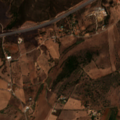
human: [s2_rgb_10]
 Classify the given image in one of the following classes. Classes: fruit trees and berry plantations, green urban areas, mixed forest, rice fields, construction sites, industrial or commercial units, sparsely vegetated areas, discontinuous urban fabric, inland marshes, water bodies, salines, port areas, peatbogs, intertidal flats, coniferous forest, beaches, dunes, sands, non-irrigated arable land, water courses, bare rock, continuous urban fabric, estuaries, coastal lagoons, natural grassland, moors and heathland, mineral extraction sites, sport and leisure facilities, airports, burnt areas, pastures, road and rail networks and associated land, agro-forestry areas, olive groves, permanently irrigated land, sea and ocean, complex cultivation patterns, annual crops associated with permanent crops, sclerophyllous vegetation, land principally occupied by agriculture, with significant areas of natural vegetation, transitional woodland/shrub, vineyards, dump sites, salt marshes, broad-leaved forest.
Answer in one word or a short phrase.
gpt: pastures, annual crops associated with permanent crops, complex cultivation patterns, sclerophyllous vegetation